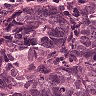
Metastatic tissue present: yes